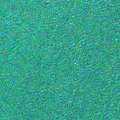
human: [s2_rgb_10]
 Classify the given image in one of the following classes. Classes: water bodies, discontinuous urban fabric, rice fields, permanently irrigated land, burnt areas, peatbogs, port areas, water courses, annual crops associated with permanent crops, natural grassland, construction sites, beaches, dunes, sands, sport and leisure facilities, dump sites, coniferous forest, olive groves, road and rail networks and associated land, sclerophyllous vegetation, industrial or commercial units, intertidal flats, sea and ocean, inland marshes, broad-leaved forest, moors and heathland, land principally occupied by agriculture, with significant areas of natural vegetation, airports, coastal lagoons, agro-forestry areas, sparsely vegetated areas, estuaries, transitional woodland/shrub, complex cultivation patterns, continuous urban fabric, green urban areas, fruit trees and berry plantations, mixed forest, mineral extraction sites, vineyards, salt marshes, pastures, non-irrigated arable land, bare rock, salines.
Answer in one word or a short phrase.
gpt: sea and ocean